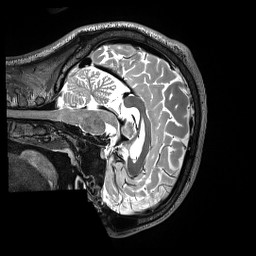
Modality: T2w
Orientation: sagittal